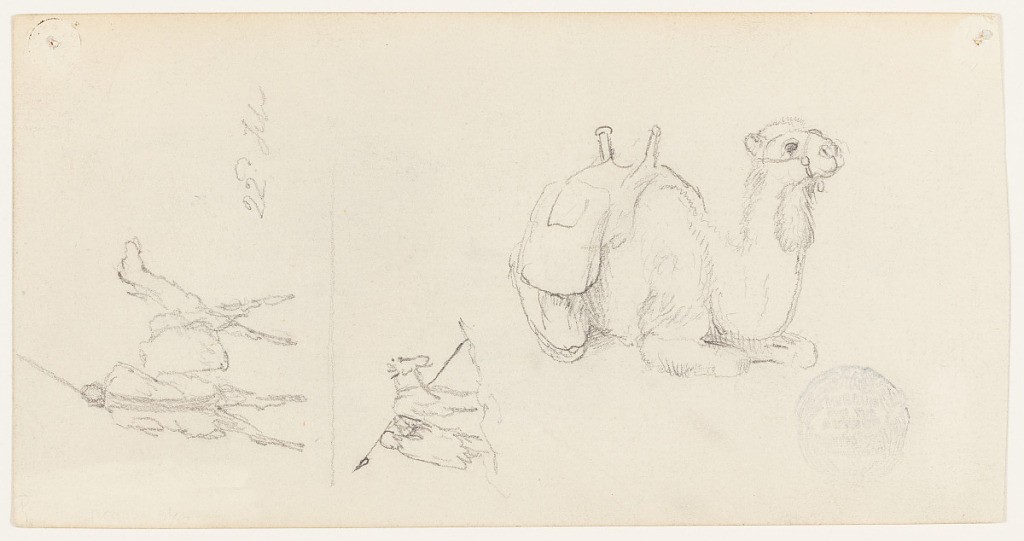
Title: Camel and Figure Studies, Palestine or Syria
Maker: Frederic Edwin Church, American, 1826–1900
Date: February 22, 1868
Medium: Graphite on white wove paper; verso: graphite
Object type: Drawing
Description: Camel and figure studies in present-day Jordan or Israel. At right, a seated camel wearing a saddle and yoke is rendered in some detail and viewed obliquely. At lower left and oppositely oriented, are two views of a Bedouin guide with a long spear mounted on a camel.

Verso: Mixed camel studies of a dromedary mounted by a figure sitting sideways, shown in profile at lower center, and a sketch of a tassled saddlebag above at center.